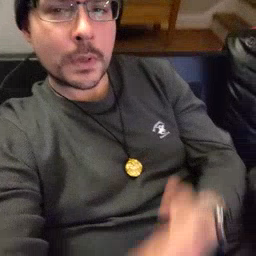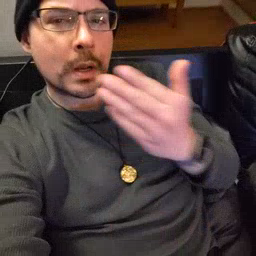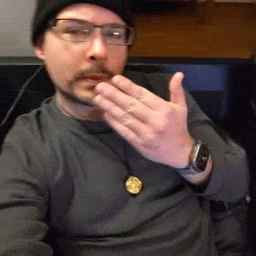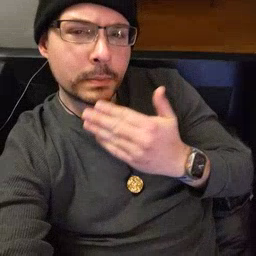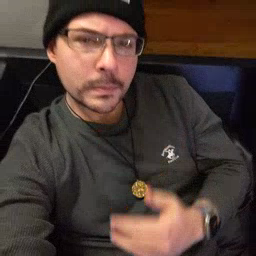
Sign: napkin